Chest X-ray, PA view. Patient: 45 years old, sex M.
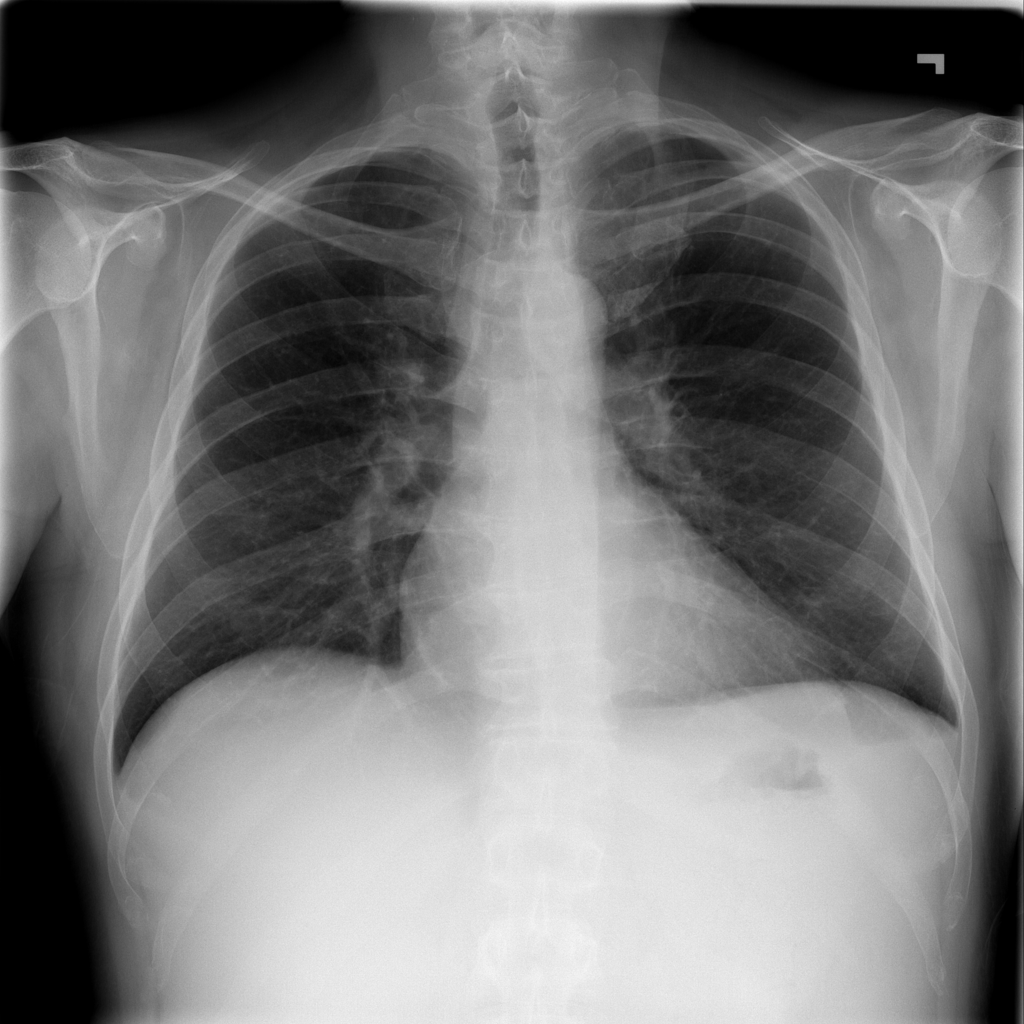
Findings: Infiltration